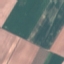
Land use / land cover class: AnnualCrop